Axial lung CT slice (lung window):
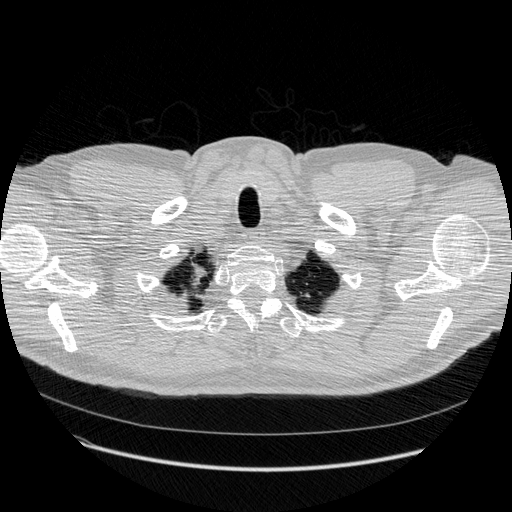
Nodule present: no